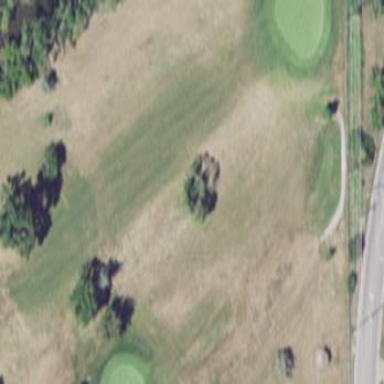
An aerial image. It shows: Golf fairway in the image.